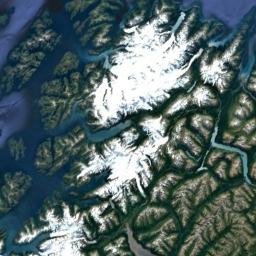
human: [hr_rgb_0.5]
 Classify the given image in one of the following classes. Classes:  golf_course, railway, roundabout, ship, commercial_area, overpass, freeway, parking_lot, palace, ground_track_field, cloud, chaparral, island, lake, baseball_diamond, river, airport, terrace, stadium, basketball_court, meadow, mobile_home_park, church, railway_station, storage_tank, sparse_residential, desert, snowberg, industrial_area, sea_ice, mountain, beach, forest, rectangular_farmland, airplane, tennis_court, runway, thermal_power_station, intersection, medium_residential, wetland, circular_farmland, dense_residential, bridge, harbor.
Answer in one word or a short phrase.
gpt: snowberg